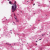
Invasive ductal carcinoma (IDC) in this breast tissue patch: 0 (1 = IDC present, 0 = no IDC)